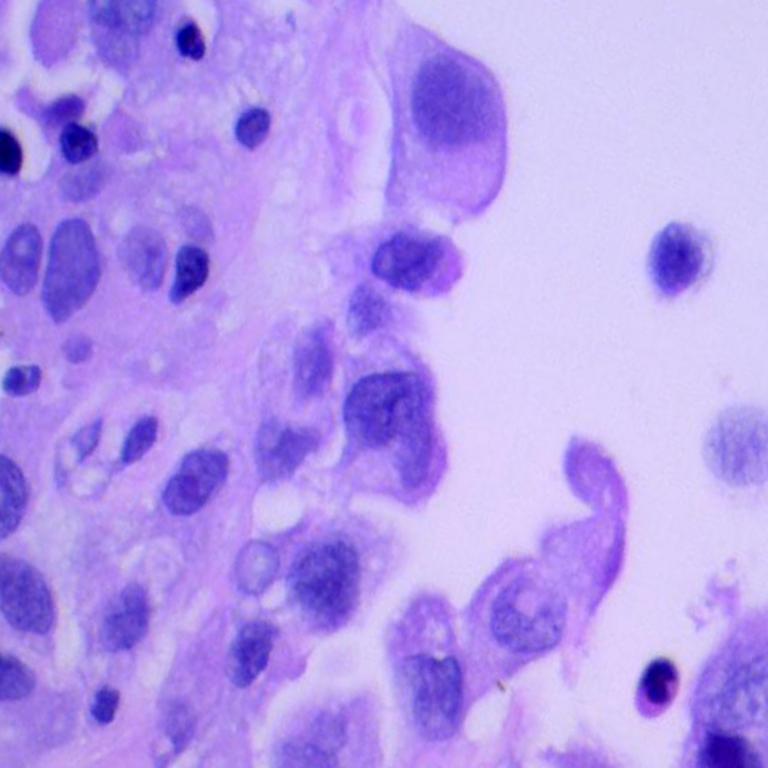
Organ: lung
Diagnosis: adenocarcinomas